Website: walmart
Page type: gifting
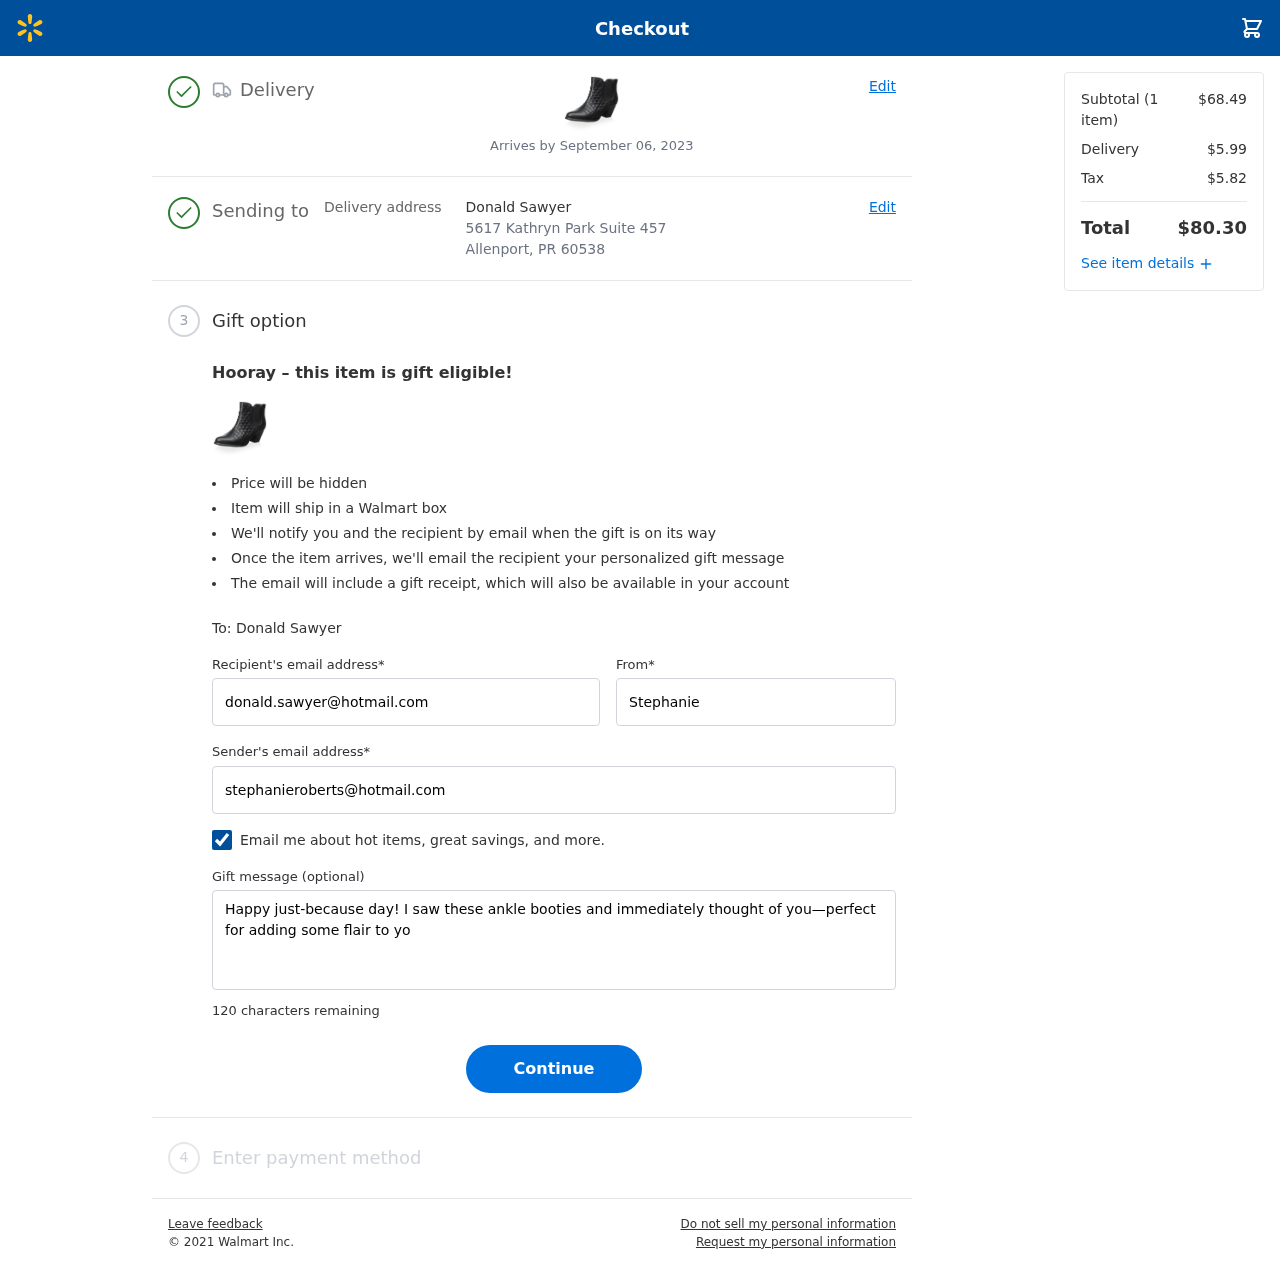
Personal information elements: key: PII_CITY_STATE_ZIP
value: Allenport, PR 60538
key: PII_EMAIL
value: stephanieroberts@hotmail.com
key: PII_FIRSTNAME
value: Stephanie
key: PII_GIFT_EMAIL
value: donald.sawyer@hotmail.com
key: PII_GIFT_FULLNAME
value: Donald Sawyer
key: PII_GIFT_MESSAGE
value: Happy just-because day! I saw these ankle booties and immediately thought of you—perfect for adding some flair to your cozy outfits. Can’t wait to see you rocking them!

Stephanie
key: PII_STREET
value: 5617 Kathryn Park Suite 457
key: PII_GIFT_FIRSTNAME
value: Donald
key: PII_GIFT_LASTNAME
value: Sawyer
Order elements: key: ORDER_DELIVERY_DATE
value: Arrives by September 06, 2023
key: ORDER_NUM_ITEMS
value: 1
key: ORDER_SUBTOTAL
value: $68.49
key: ORDER_SHIPPING_COST
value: $5.99
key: ORDER_TAX
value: $5.82
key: ORDER_TOTAL
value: $80.30